Question: I have customerid column and monthly billed_date. I want to create a cross join between two where I would only have billed date for every customer_id from min(billed_date) to max(billed_date) from every customer.
this is a sample table to explain what I want to achieve -

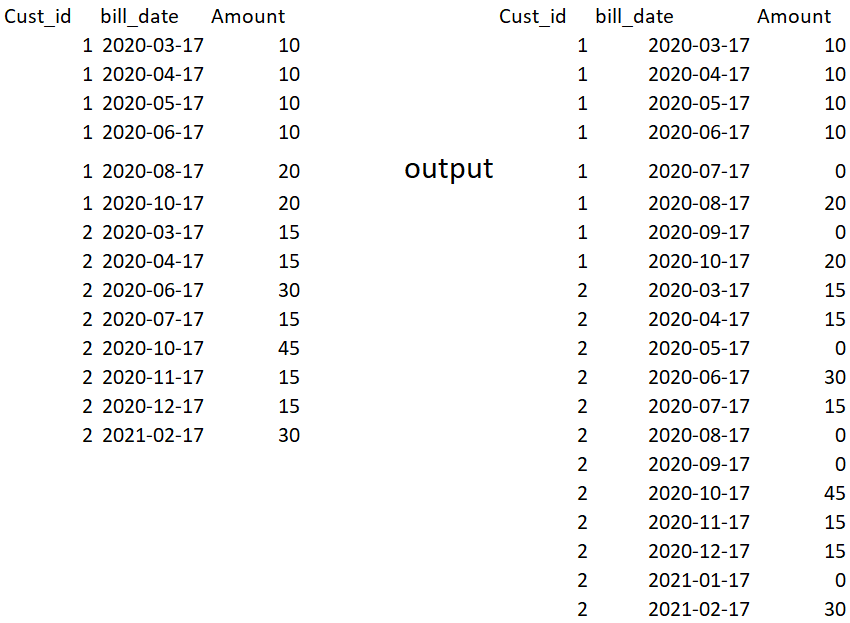
Answer: A recursive CTE is the right way to solve the problem. However, there is no need to join back to the original table. The recursive CTE can do all the work:
'''
with cte as (
select cust_id, bill_date, amount,
dateadd(month, -1,
lead(bill_date) over (partition by cust_id order by bill_date)
) as next_bill_date
from t
union all
select cust_id, date_add(month, 1, bill_date), 0,
next_bill_date
from cte
where bill_date < next_bill_date
)
select *
from cte
order by cust_id, bill_date;
'''
Basically, this constructs the additional rows as needed for each existing row. The 'lead()' gets the end date and the recursive CTE just adds in the rows. I would expect this to have better performance -- 'lead()' should have better performance than 'group by' and it eliminates the 'join' entirely.